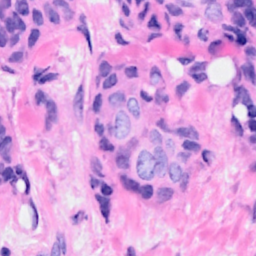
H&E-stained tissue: Breast